Question: I'm trying to get SonarQube setup on our tfs build server and it keeps stopping the scan after pre-processing succeeds. I'm using the 'MSBuild.SonarQube.Runner.exe'. There are no error messages at all. No indication that anything has gone wrong. I'm not sure where to go from here. Halp?

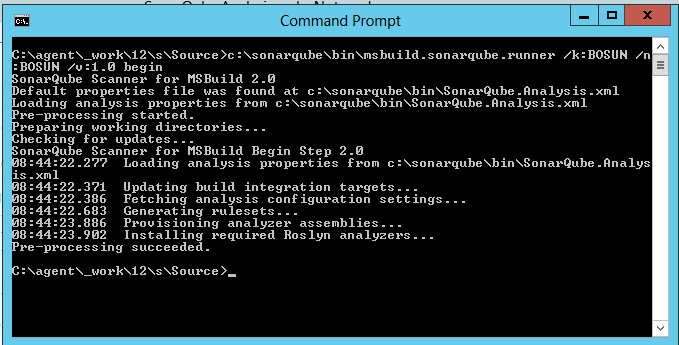
Answer: There's nothing wrong in what you see as the output. You are just missing some bits and pieces.
> The "begin" invocation sets up the SonarQube analysis. Mandatory
analysis settings such as the SonarQube project key, name and version
must be passed in, as well as any optional settings, such as paths to
code coverage reports. During this phase, the scanner fetches the
quality profile and settings to be used from the SonarQube server.Then, you build your project as you would typically do. As the build
happens, the SonarQube Scanner for MSBuild gathers the exact set of
projects and source files being compiled and analyzes them.Finally, during the "end" invocation, remaining analysis data such as
Git or TFVC one is gathered, and the overall results are sent to the
SonarQube server.
<URL>
In short, after the first command call (begin), you need to run <URL> and see the analysis results in your SonarQube server, if everything went all right.
'''
# This is part of the pre-build script
> MSBuild.SonarQube.Runner.exe begin /k:project_key /n:project_name /v:project_version
# Build your solution here
> msbuild /t:rebuild
# This is part of the post-build script
> MSBuild.SonarQube.Runner.exe end
'''
That small script should be part of your build pipeline (using Jenkins, TeamCity, or whatever CI tool) ideally.
Hope this helps!